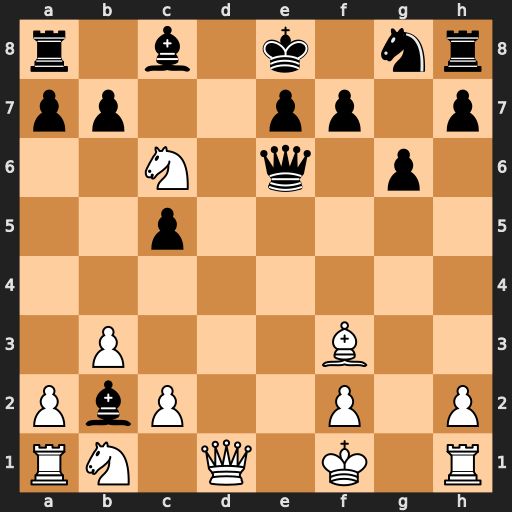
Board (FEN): r1b1k1nr/pp2pp1p/2N1q1p1/2p5/8/1P3B2/PbP2P1P/RN1Q1K1R
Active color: w
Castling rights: kq
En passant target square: -
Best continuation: Qd8#